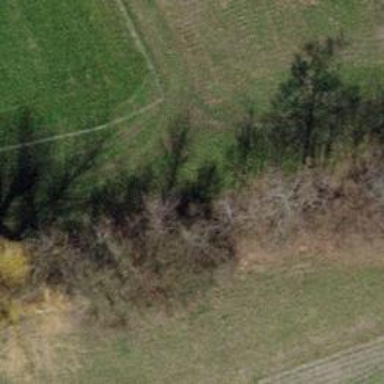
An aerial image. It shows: Path covered in grass.